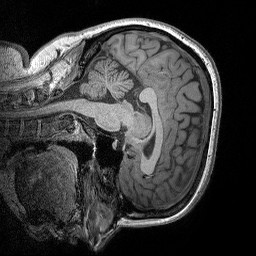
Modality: T1w
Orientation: sagittal
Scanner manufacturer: siemens
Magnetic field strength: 3 T
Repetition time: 2.3 s
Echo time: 0.00298 s